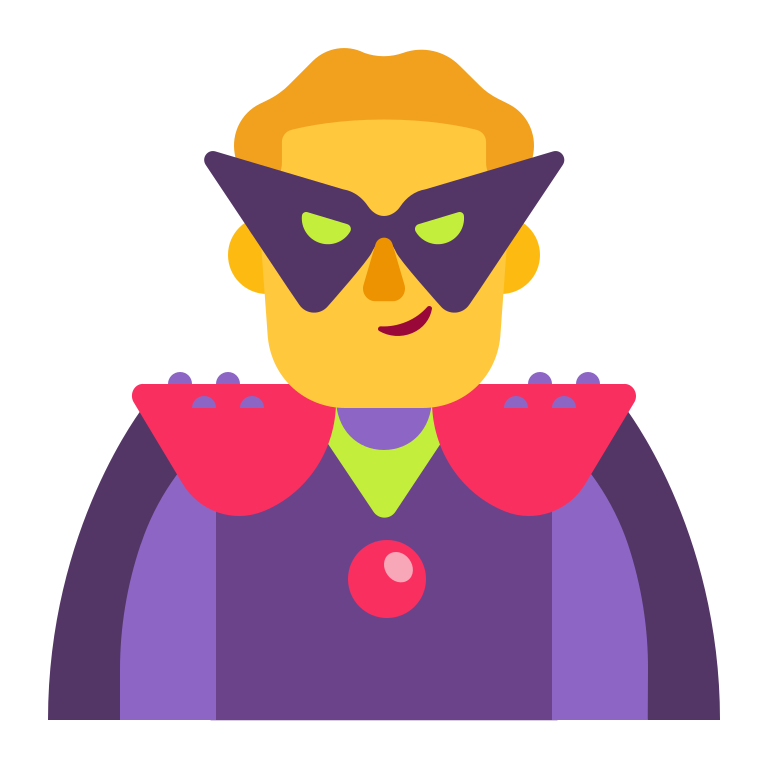
man supervillain flat default